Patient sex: M
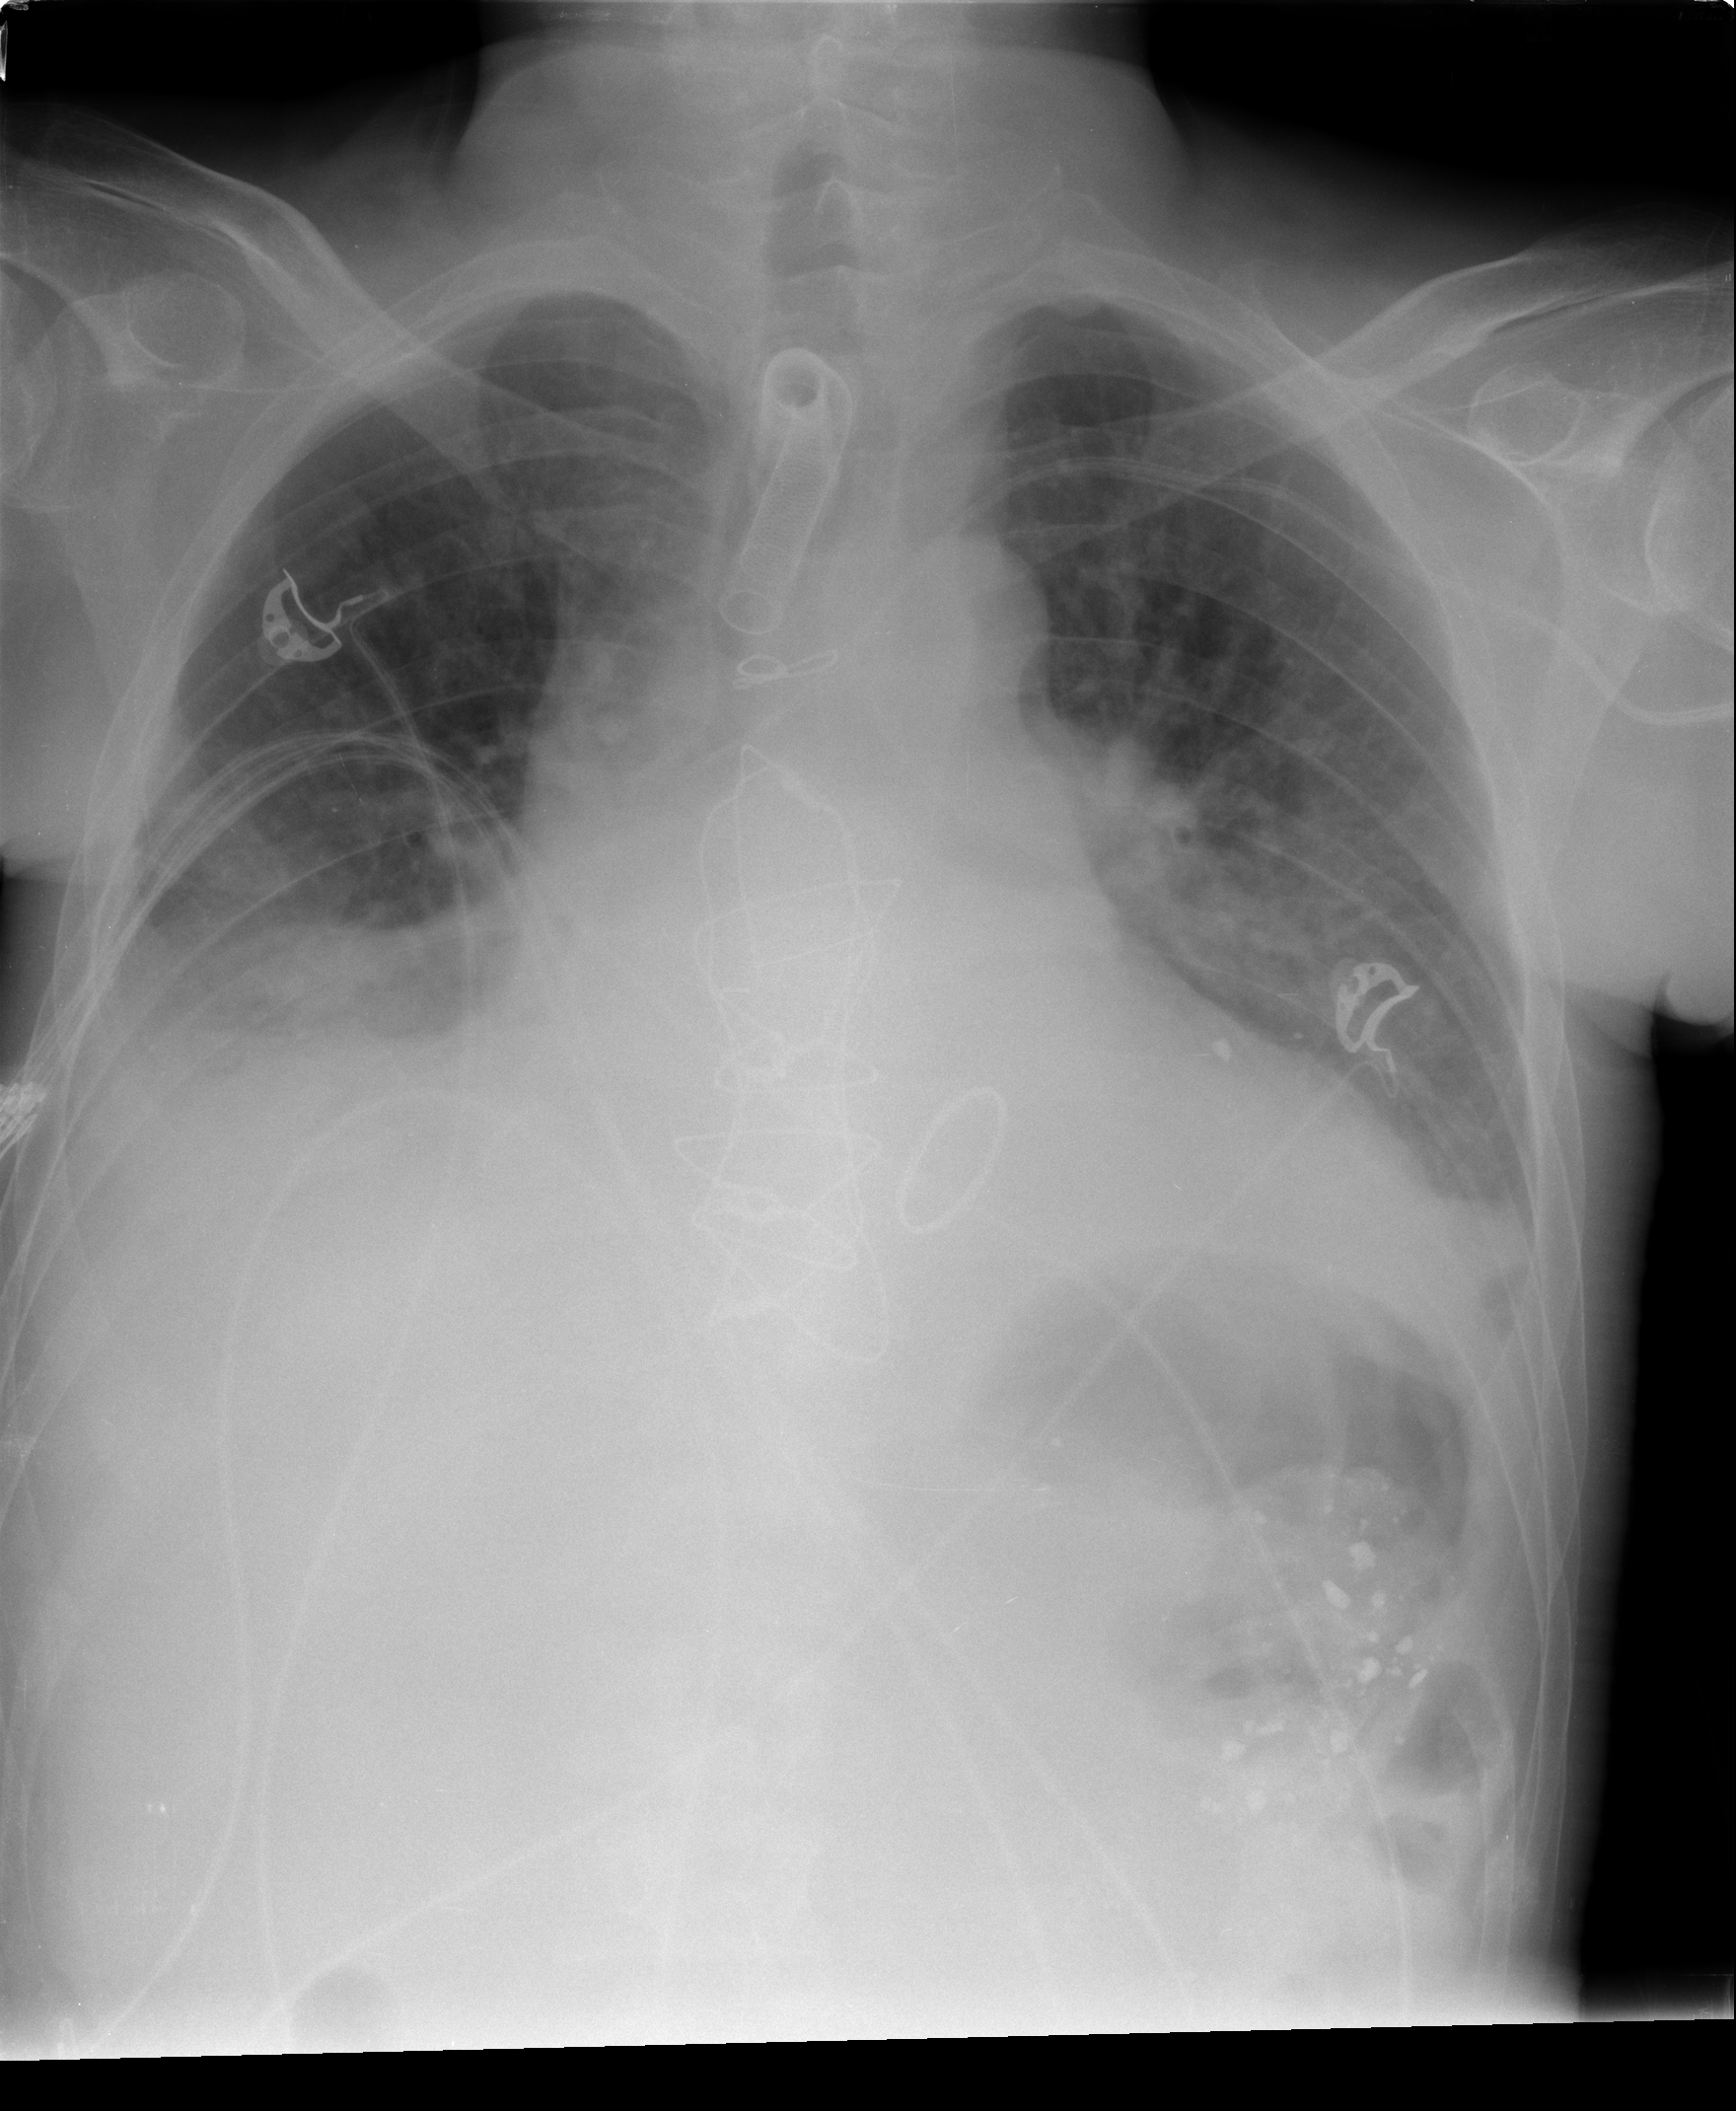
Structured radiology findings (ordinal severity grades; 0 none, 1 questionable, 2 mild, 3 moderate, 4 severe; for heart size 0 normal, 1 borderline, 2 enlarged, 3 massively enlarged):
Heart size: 3
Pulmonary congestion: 2
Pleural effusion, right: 2
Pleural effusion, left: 2
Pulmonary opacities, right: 2
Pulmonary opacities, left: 2
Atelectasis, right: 2
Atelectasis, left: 2